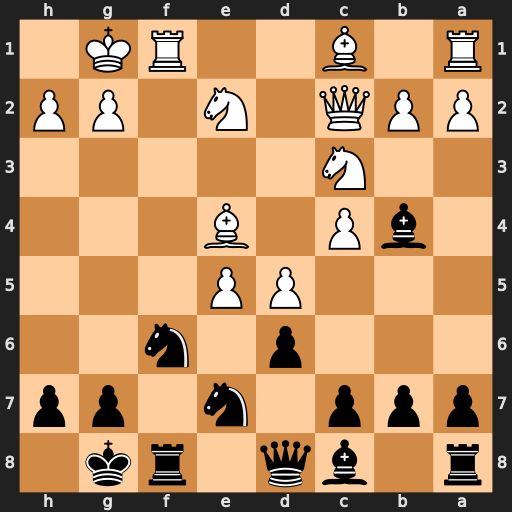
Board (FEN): r1bq1rk1/ppp1n1pp/3p1n2/3PP3/1bP1B3/2N5/PPQ1N1PP/R1B2RK1
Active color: b
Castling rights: -
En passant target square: -
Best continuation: Bc5+ Kh1 Nxe4